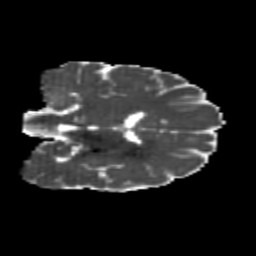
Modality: MD
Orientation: coronal
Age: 20
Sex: male
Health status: healthy
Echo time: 0.074 s